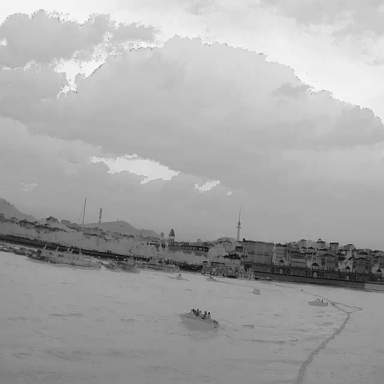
There are four canoes in the infrared image.